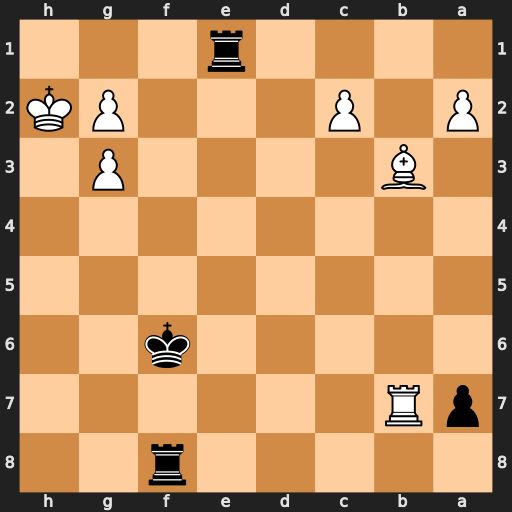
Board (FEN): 5r2/pR6/5k2/8/8/1B4P1/P1P3PK/4r3
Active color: b
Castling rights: -
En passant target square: -
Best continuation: Rh8+ Rh7 Rxh7#